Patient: sex M, age 36
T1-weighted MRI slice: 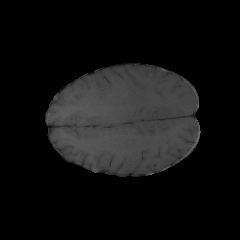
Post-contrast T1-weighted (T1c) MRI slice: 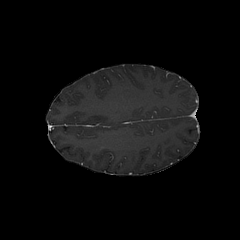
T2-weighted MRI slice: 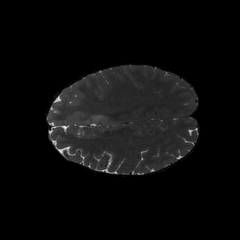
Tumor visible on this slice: yes
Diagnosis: Glioblastoma, IDH-wildtype
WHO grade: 4